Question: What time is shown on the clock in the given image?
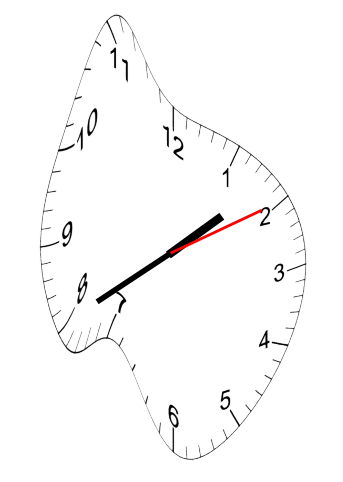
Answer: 01:40:10